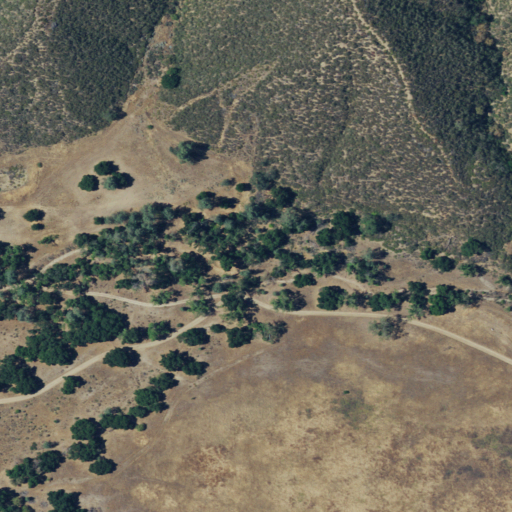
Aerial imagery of valley in California named Bear Canyon containing shrub, grassland, and woody wetlands